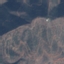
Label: HerbaceousVegetation